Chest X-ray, PA view. Patient: 51 years old, sex M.
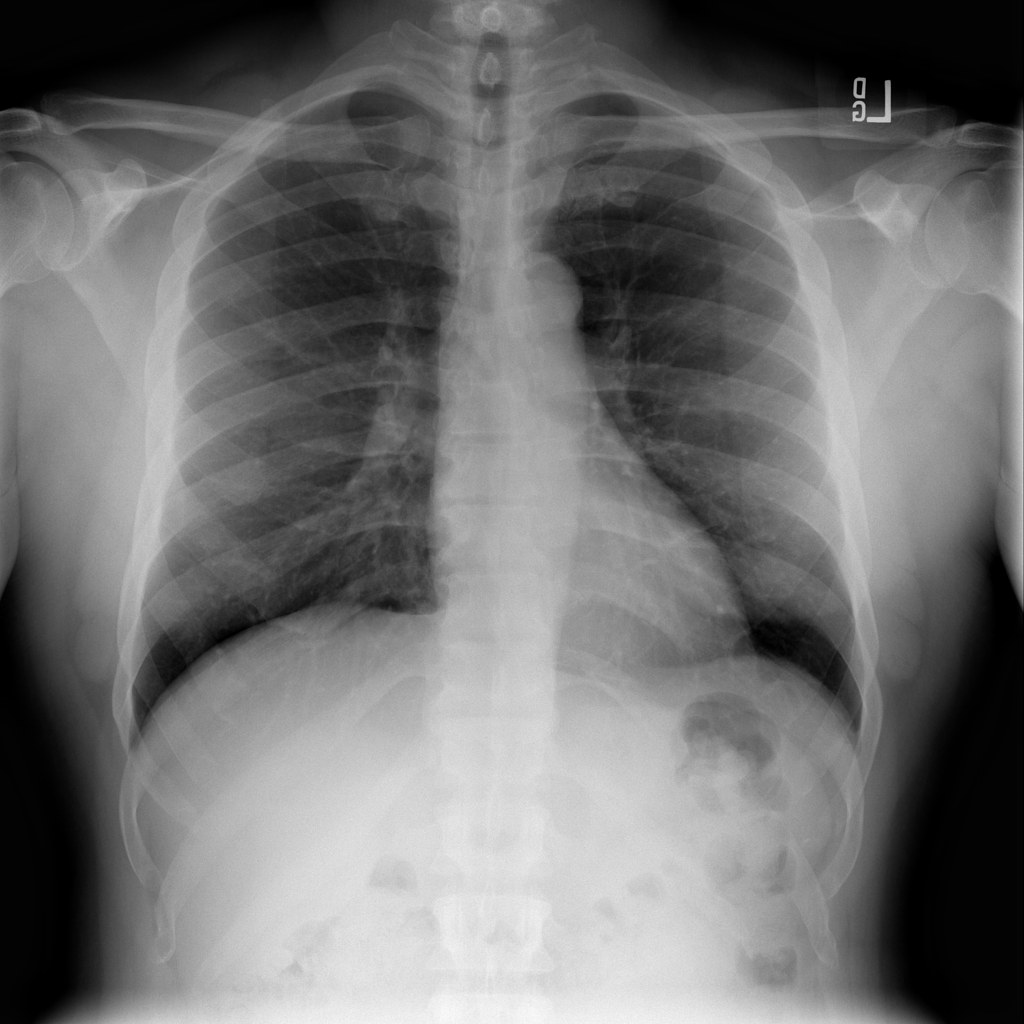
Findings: No Finding